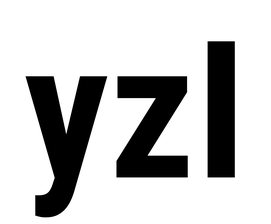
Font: Roboto_Condensed_Bold